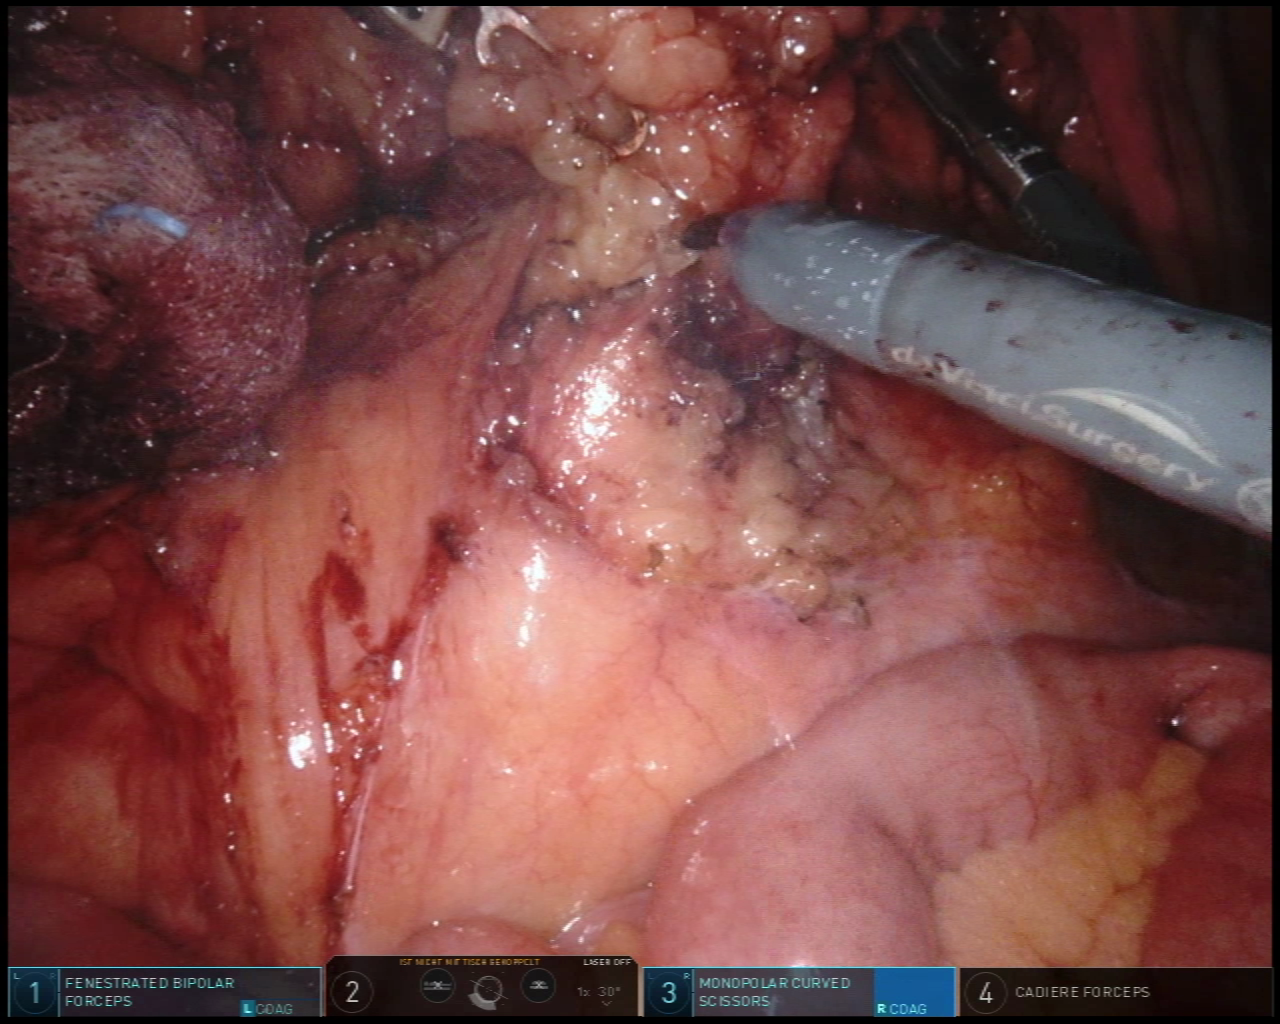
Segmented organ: small_intestine
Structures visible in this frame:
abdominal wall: no
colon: no
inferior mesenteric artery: no
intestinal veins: no
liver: no
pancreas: no
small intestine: yes
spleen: no
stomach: no
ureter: no
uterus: no
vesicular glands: no